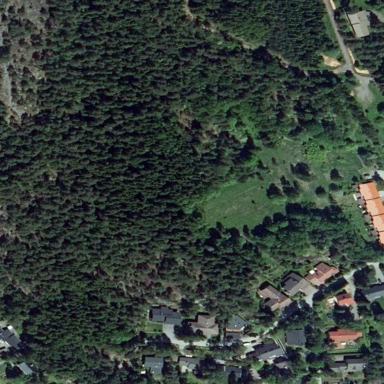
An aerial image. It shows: Park within forest area.